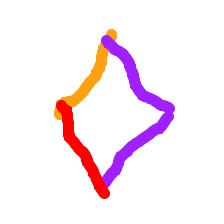
Shape: rhombus